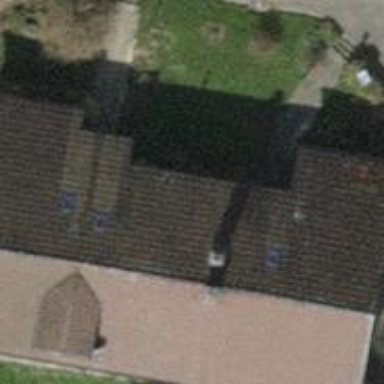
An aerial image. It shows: Farm building with gabled roof.